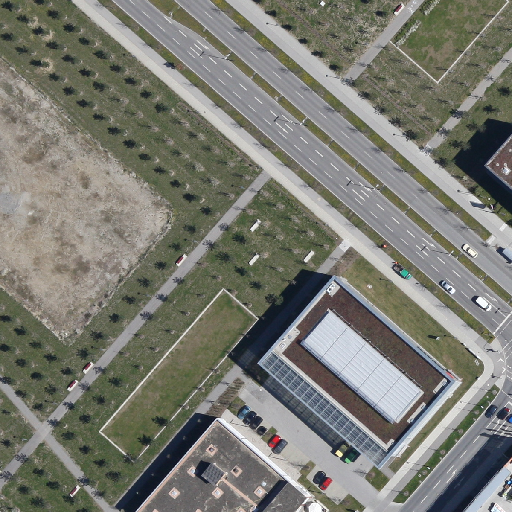
Referring expression: vehicle